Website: crate-barrel
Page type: customer-info-address
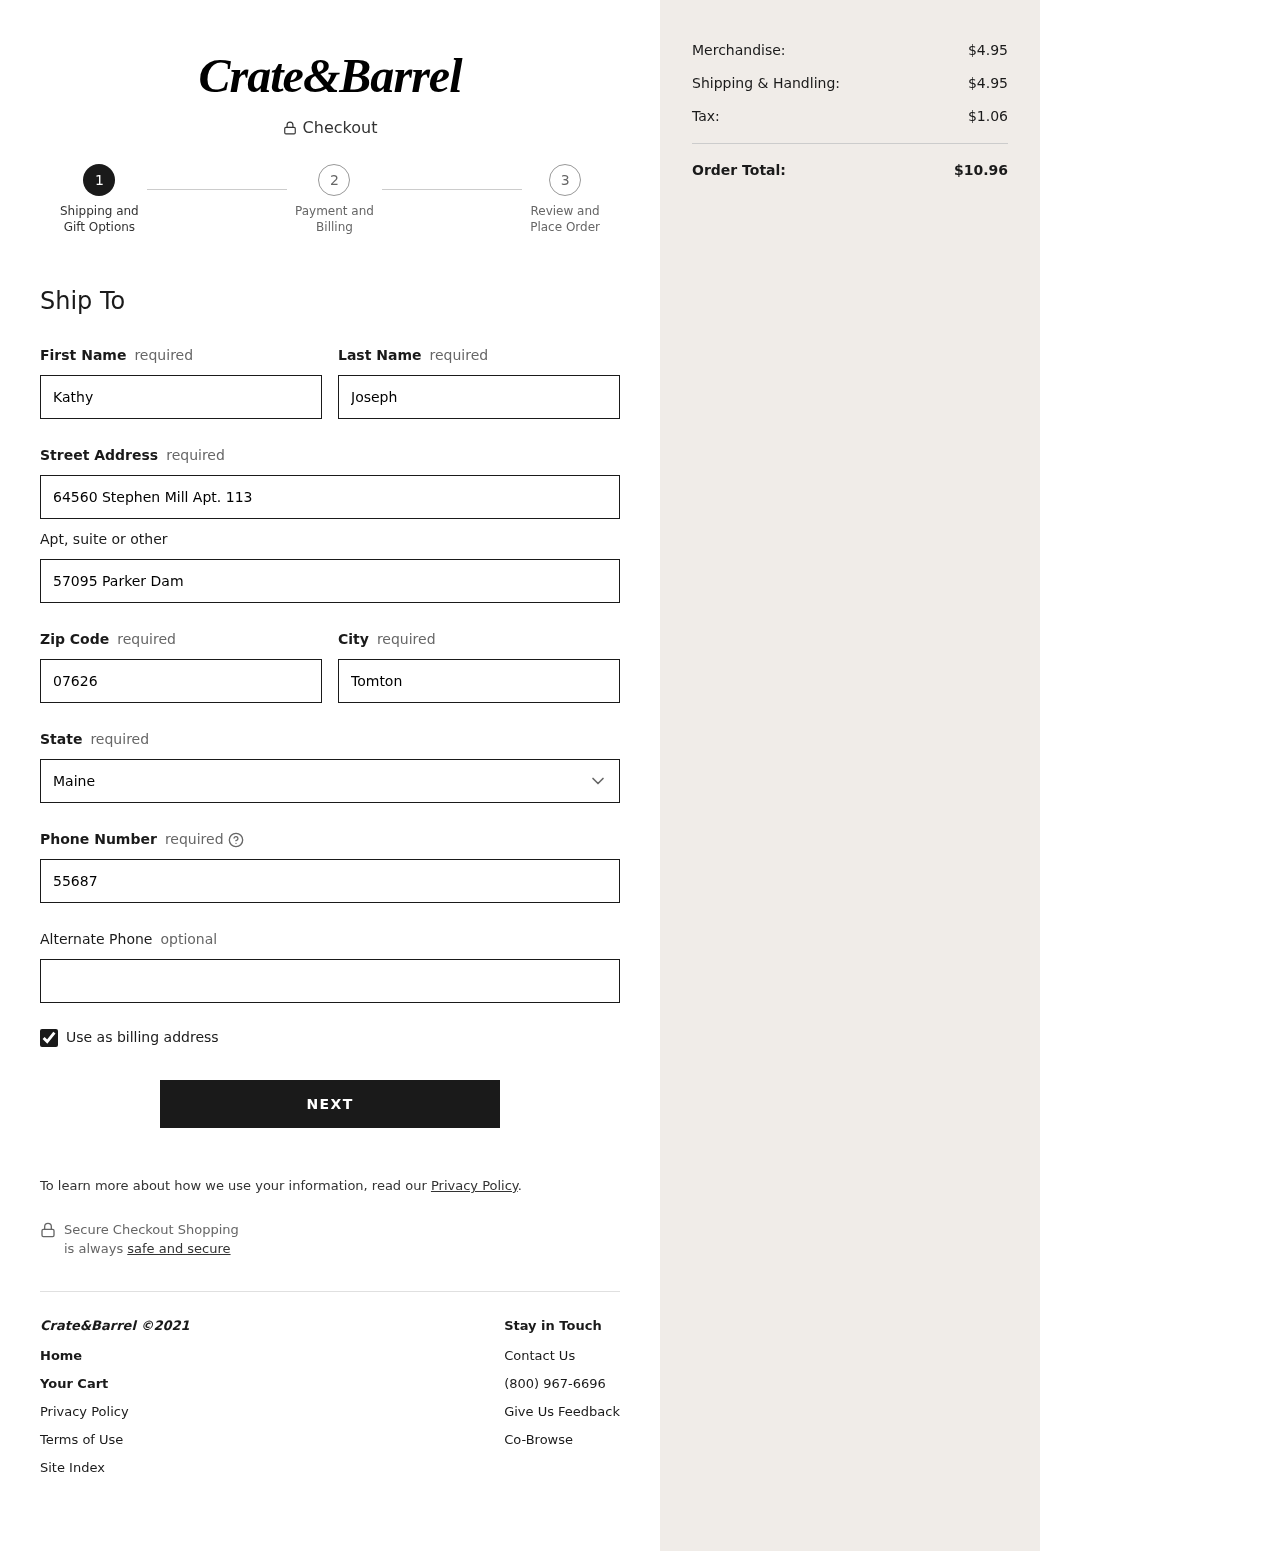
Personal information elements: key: PII_STATE
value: Maine
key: PII_FIRSTNAME
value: Kathy
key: PII_LASTNAME
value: Joseph
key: PII_STREET
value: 64560 Stephen Mill Apt. 113
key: PII_STREET2
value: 57095 Parker Dam
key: PII_POSTCODE
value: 07626
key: PII_CITY
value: Tomton
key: PII_PHONE
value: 5568723085
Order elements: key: ORDER_SUBTOTAL
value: $4.95
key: ORDER_SHIPPING_COST
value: $4.95
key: ORDER_TAX
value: $1.06
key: ORDER_TOTAL
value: $10.96